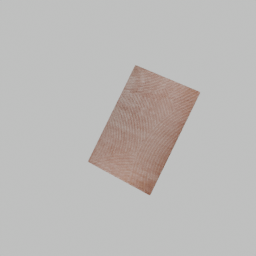
Label: decoration